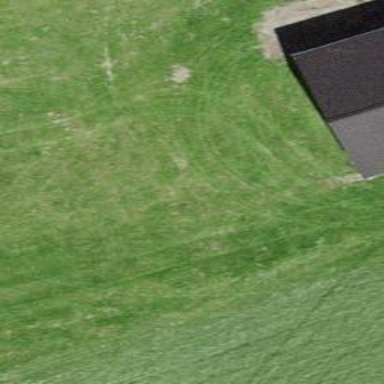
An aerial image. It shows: Track road with grass surface.